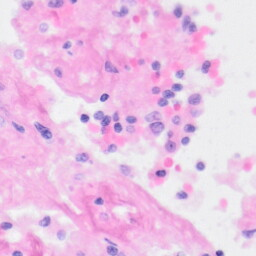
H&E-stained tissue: Kidney